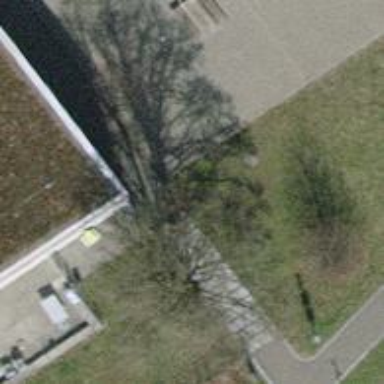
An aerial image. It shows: Set of concrete steps.